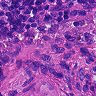
Metastatic tissue present: no